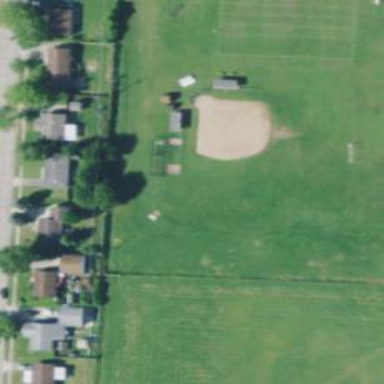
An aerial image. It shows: Baseball pitch for leisure and sports activities.